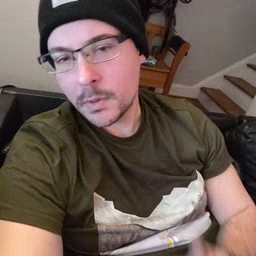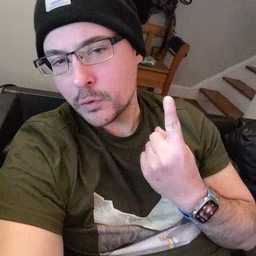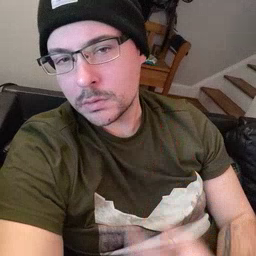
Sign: first